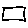
Label: square